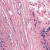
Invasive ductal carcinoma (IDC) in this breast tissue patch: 0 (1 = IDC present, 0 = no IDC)